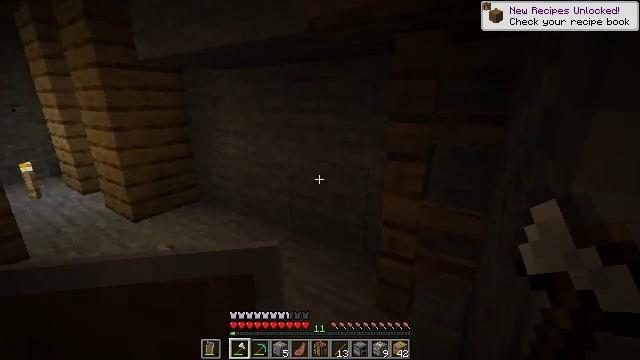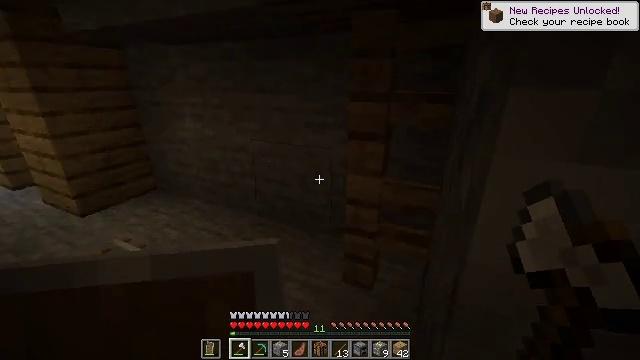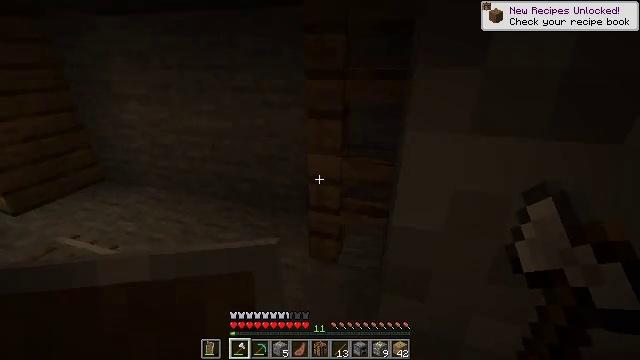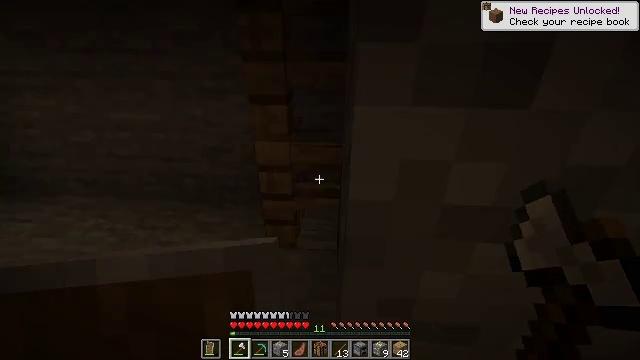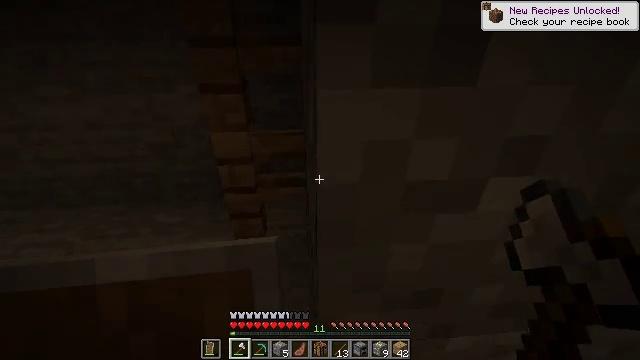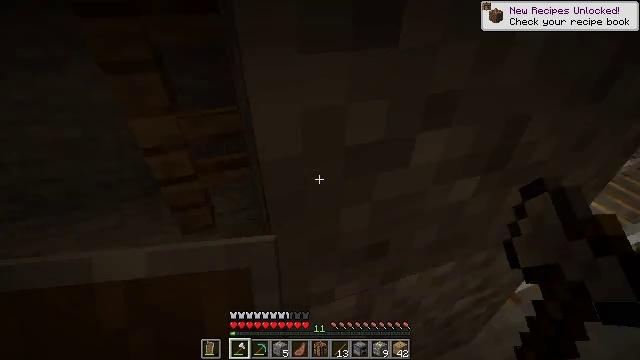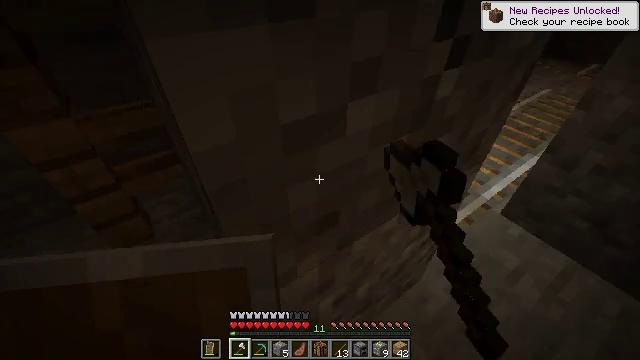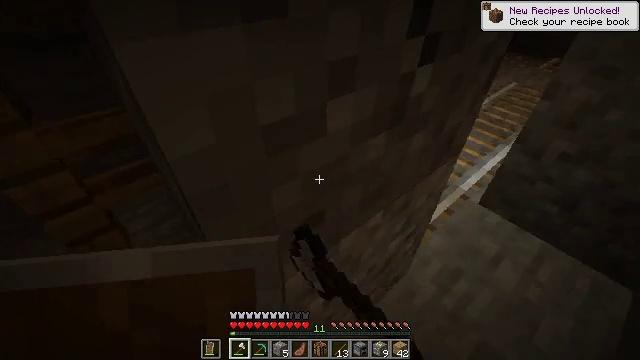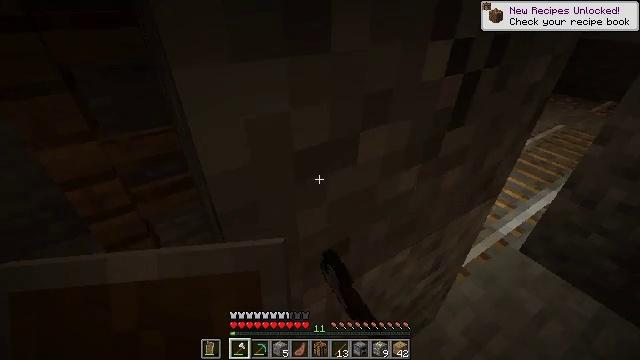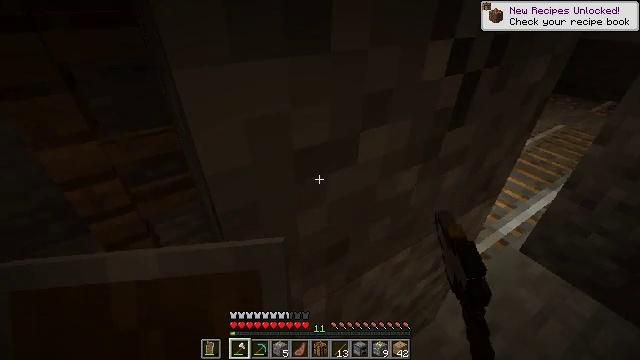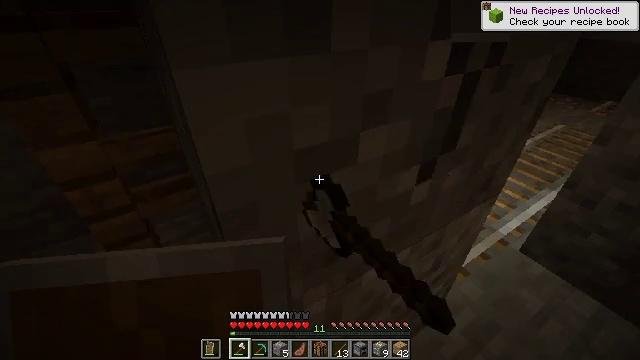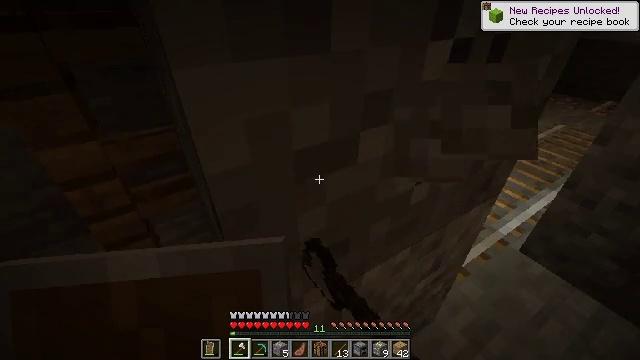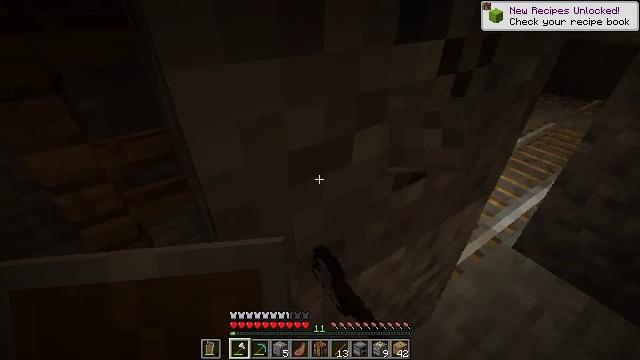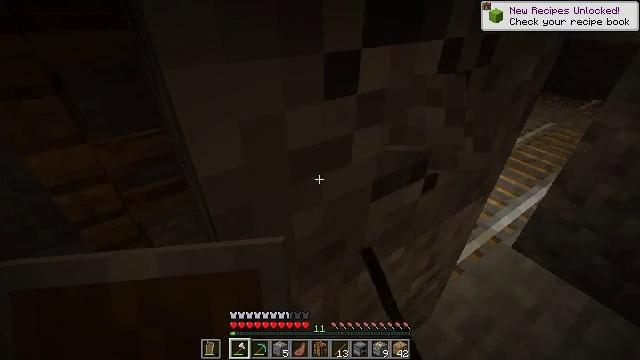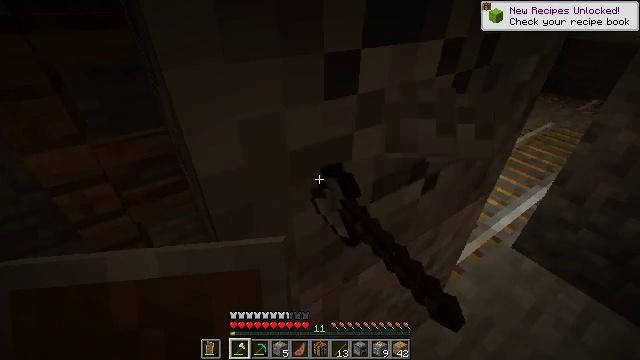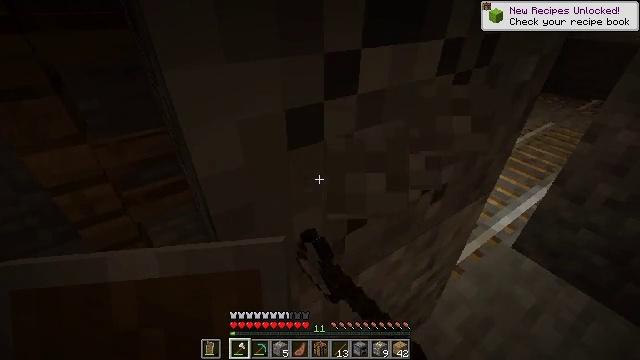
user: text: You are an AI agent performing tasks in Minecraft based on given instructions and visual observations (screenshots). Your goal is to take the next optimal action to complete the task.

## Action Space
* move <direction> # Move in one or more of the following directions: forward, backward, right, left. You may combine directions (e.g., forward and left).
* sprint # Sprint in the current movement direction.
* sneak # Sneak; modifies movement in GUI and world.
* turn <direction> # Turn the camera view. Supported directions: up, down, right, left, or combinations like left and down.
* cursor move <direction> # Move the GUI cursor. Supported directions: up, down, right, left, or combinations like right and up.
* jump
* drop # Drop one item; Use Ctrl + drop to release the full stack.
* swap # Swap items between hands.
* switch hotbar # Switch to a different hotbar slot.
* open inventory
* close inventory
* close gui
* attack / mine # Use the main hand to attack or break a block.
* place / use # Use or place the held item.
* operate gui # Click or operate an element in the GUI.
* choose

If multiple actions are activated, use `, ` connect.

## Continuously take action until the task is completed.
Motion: motion action
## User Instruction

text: Break the gravel block.
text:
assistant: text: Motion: move forward and move right, turn right and down
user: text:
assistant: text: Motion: move forward, turn right and down
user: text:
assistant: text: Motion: move forward, turn right and down
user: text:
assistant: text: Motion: move forward, turn right and down
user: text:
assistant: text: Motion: turn right and down, attack / mine
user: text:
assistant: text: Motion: turn right and down, attack / mine
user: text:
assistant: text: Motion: turn right, attack / mine
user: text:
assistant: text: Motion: turn left and up, attack / mine
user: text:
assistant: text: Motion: attack / mine
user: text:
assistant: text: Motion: attack / mine
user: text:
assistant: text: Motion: attack / mine
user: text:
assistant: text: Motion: turn right, attack / mine
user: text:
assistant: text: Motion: attack / mine
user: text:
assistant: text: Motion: attack / mine
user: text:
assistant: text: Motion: attack / mine
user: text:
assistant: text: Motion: attack / mine
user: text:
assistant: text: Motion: attack / mine
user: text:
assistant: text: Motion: attack / mine
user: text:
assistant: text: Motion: turn right and up, attack / mine
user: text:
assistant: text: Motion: attack / mine
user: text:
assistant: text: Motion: attack / mine
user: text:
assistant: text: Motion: attack / mine
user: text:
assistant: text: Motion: attack / mine
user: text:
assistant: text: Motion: attack / mine
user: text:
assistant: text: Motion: attack / mine
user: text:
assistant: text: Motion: attack / mine
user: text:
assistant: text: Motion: attack / mine
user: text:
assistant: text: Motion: attack / mine
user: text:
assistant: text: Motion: attack / mine
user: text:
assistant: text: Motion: attack / mine